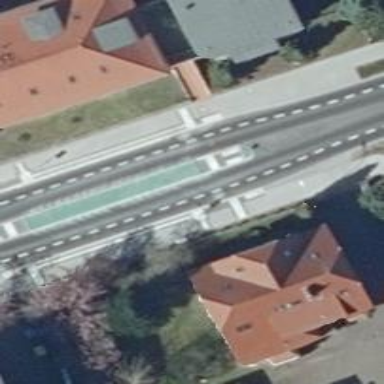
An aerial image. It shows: Unmarked crossing with pedestrian island.